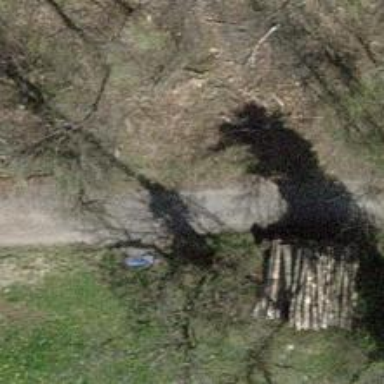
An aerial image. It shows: Brown bench.